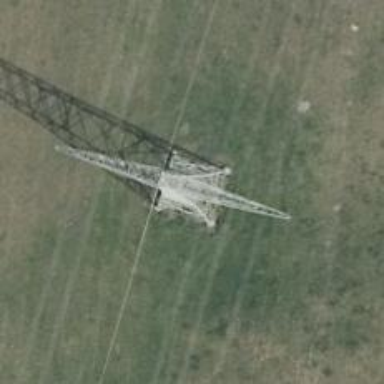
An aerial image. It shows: Power tower.